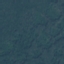
Land use / land cover: Forest